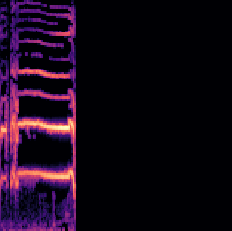
Sound class: Rooster